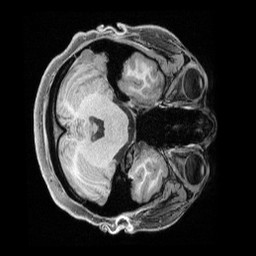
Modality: T1w
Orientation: axial
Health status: healthy
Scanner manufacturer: siemens
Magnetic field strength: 3 T
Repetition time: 2.4 s
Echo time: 0.00201 s